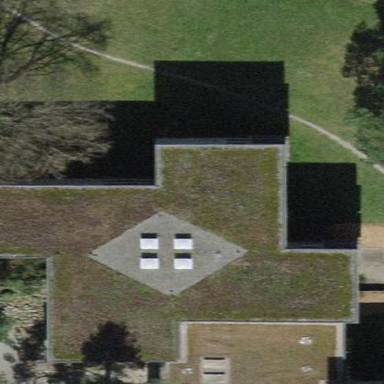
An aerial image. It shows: School building with flat roof.